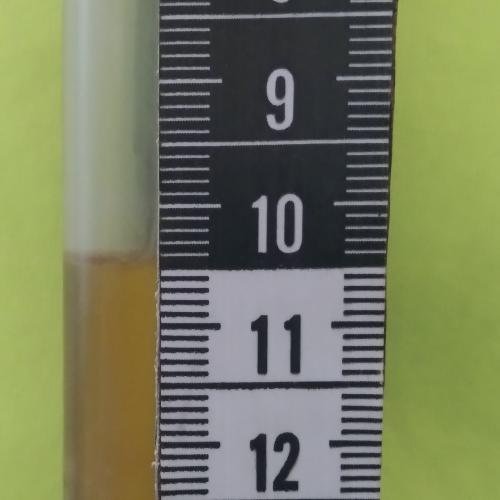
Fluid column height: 10.4 cm